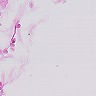
Metastatic tissue present: no